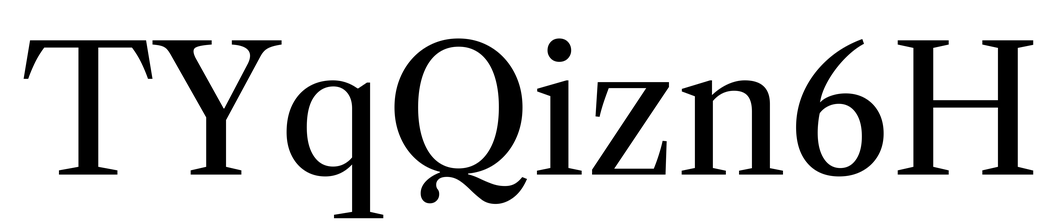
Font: LibreCaslonText_Regular